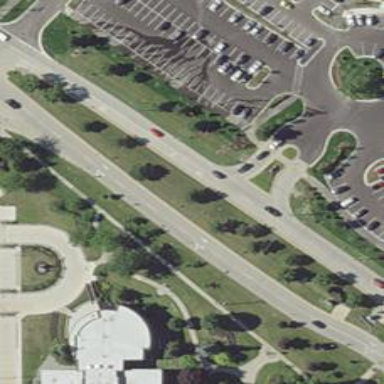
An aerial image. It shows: Tertiary road with separate sidewalk.